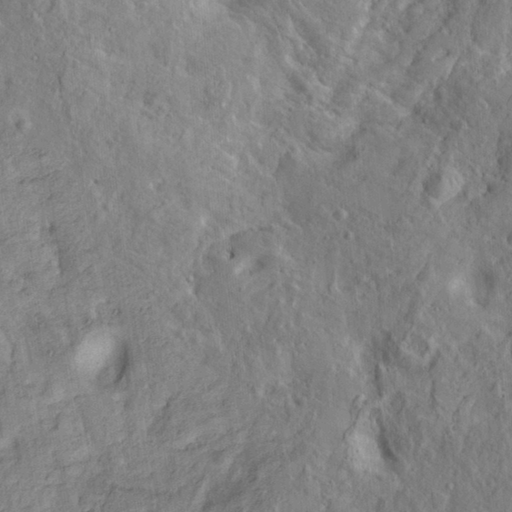
Classes present: Background, Cone